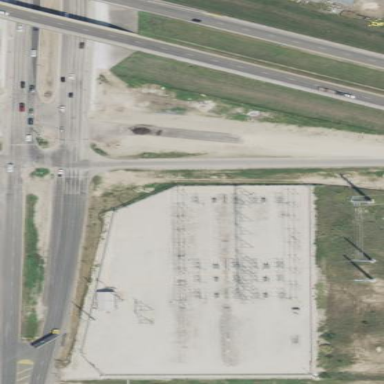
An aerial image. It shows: Outdoor power substation. The substation is at the transmission level. It is surrounded by fence.